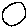
Label: circle